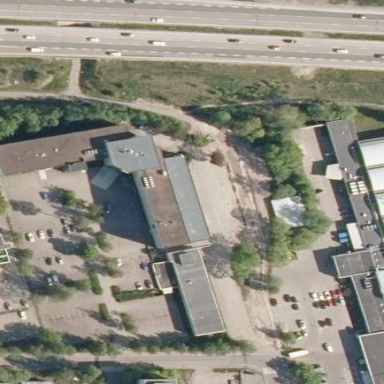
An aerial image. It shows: Office building.